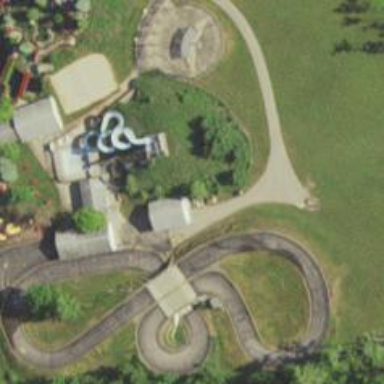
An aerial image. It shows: Water slide attraction.